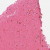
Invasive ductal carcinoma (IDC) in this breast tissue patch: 0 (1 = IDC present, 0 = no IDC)